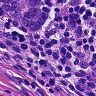
Metastatic tissue present: no